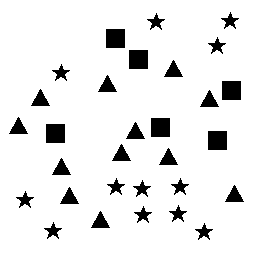
Squares: 6
Triangles: 12
Stars: 12
Total shapes: 30